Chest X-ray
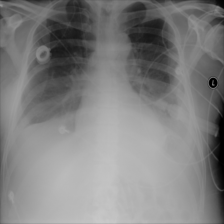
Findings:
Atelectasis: negative
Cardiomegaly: negative
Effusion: negative
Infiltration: negative
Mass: negative
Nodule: negative
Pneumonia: negative
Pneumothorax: negative
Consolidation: positive
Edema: negative
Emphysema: negative
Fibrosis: negative
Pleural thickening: negative
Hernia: negative